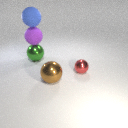
large brown metal sphere to the right of large green metal sphere